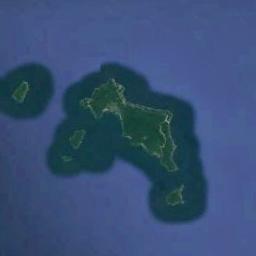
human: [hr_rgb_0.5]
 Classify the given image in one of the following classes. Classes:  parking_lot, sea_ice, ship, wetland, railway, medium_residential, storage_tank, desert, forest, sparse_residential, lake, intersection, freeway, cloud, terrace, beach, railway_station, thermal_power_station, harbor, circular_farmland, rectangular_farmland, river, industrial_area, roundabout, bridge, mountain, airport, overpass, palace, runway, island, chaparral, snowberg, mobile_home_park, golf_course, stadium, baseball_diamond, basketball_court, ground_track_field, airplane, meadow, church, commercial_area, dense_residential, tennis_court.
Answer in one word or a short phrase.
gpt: island